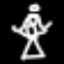
Label: angel